Question: ## Introduction
I'm building an HTML5 web application that creates a visual representation of a binary search tree from a given list of numbers.
Currently, I have an algorithm which calculates the visual spacing between nodes on each row based on the maximum depth of the tree (which is a base-0 value):
'''
offset = 50
offset *= pow(2, maxDepth - currentDepth)
'''
From here, the position of the node is determined using this offset and the x-position of its parent.
The algorithm works well, because it's always able to accommodate for the widest-possible tree of any depth. However, this also makes the tree unnecessarily wide at times.
## Examples
Tree branching to the left (too wide):
<URL>
Tree branching to both sides (left and right sides could be closer together).
<URL>
Ideally, the above tree should be shaped like a pyramid, with a smaller width and with the sides straight, as depicted below:

Balanced tree (case where the algorithm works best):
<URL>
## Implementation
## Properties
I'm using Backbone.js to create nodes from a Node model. Each node has the following properties:
- - - - -
The and properties above are calculated based on the direction the node branches from:
'''
if (parent.get('left') === node) {
x = parentX - offsetX;
y = parentY + offsetY;
} else if (parent.get('right') === node) {
x = parentX + offsetX;
y = parentY + offsetY;
}
'''
At this point, the and properties are the exact values used to position the nodes (each is positioned absolute within a container element).
### Methods
- - -
## Question
Therefore, my question is simple:
What is the best algorithm to minimize the aesthetic width of my binary tree?
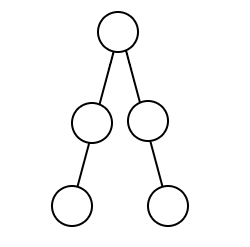
Answer: It could help you if you looked at the answers given to <URL>; they contain links to software doing exactly the kind of tree visualization that you want.
---
Aesthetics is highly subjective, so this is just my opinion. I think my (not an ) would be the following. I am assuming that the order of children is important (as these are binary search trees).
1. Only x coordinates are interesting; y coordinates should only be determined by the node's level. (I would find it rather ugly if this was violated but, as I said, tastes differ. However, the rest is based on this assumption.)
2. No nodes in the same level should be closer than some fixed minimum distance (say D).
3. If a node has two children at x1 and x2, I would prefer it to be placed at (x1+x2)/2. In some cases, it would be preferable to select some other coordinate in [x1..x2] (possibly one of its ends). I guess there could be unusual cases where a coordinate outside [x1..x2] would be preferable.
4. If a node has one child at x1 and its parent is at xp, I would prefer it to be placed at (x1+xp)/2 (so that it lies on the line connecting its parent to its child). In some cases, it would be preferable to deviate from this and select some other coordinate in [xp..x1] (or even outside).
5. Let's call width of a level the distance between the leftmost and the rightmost node. The width of the widest level should be minimal.
These guidelines impose constraints that cannot be satisfied all at the same time. Therefore, you should prioritize them, and this is again subjective. E.g., what's more important, #4 or #5? Your sketch for the 5-node tree implies that #4 is more important; if #5 was more important you'd get a house-like picture (vertical lines); if both were important, then your current result would be fine.
One way to tackle this is by assigning weights to the guidelines and define penalties if these are not followed. E.g., in guideline #3, you could and penalize with 'abs(x-(x1+x2)/2)' if a parent is placed at 'x' which is not halfway between its children; you could also assign a weight that tells you how important this is, in comparison with other guidelines. You should then try to minimize the total weighted penalty of the solution. In general, this would give you a <URL> and there are several ways to solve such problems.